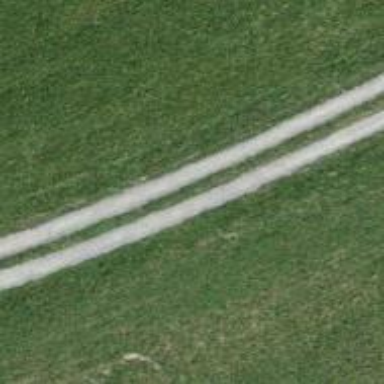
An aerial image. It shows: Unpaved track road.